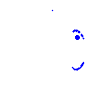
Particle: electron